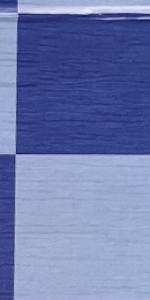
Label: Empty